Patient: sex M, age 60
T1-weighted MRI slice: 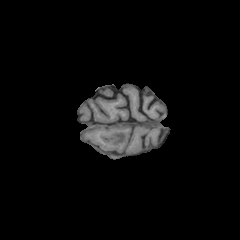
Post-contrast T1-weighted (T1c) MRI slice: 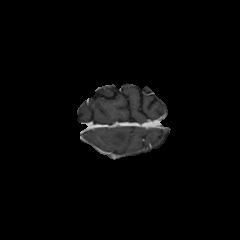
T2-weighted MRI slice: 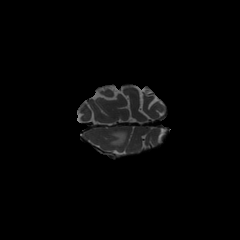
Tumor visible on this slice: yes
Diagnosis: Glioblastoma, IDH-wildtype
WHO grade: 4